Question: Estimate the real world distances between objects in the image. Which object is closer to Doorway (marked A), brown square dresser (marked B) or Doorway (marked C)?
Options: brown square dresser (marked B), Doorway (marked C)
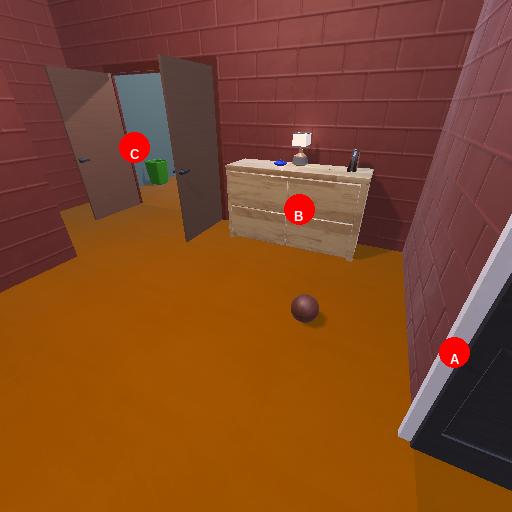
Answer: brown square dresser (marked B)